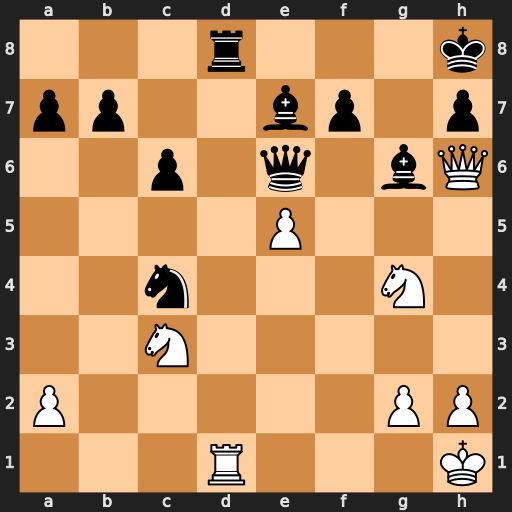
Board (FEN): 3r3k/pp2bp1p/2p1q1bQ/4P3/2n3N1/2N5/P5PP/3R3K
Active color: w
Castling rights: -
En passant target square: -
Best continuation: Rxd8+ Bxd8 Qf8#